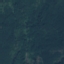
Land use / land cover: Forest